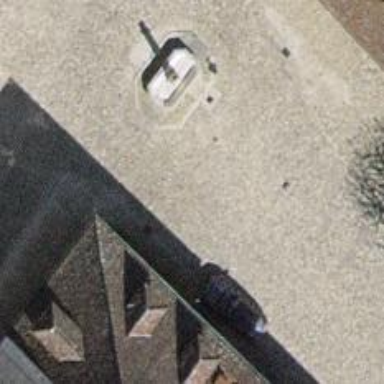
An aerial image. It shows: Fountain.